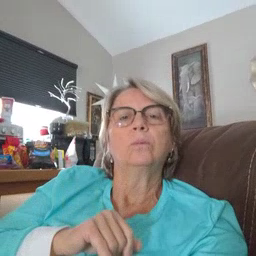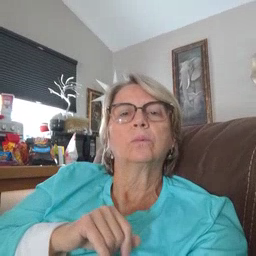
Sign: yellow